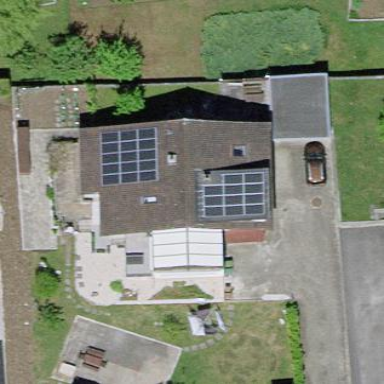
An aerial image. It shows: Simple and straightforward house.